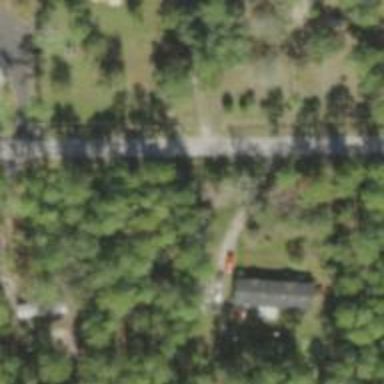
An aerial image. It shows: Driveway leading to service road.